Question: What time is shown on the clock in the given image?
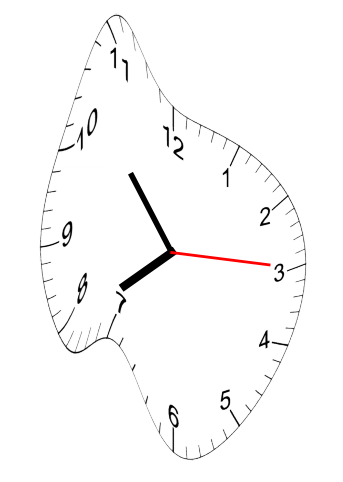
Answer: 07:53:15